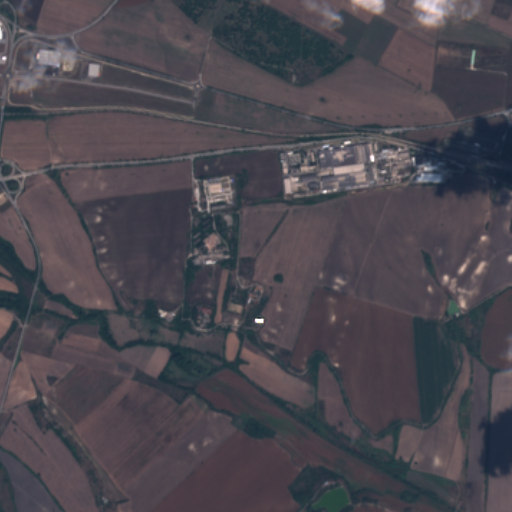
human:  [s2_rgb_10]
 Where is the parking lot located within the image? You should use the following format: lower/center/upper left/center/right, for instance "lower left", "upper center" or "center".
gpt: The parking lot is located in the upper center of the image.
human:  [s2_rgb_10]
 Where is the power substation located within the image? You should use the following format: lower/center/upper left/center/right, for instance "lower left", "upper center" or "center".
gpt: The power substation is located in the upper right of the image.
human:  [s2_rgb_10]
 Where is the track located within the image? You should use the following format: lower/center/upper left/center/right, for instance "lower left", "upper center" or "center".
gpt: There is no track in the image.